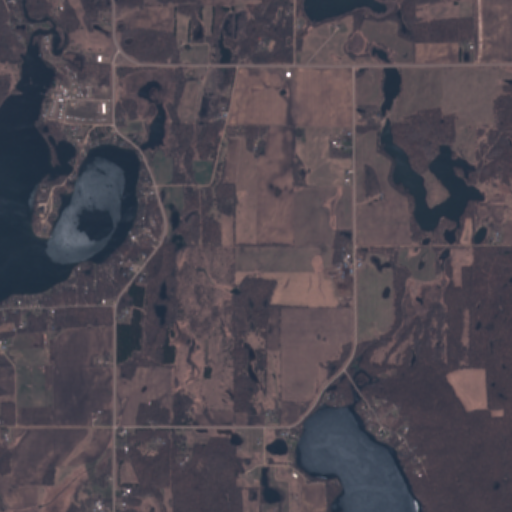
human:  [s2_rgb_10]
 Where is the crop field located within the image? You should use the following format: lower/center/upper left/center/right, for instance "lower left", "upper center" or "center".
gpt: The crop field is located in the lower right of the image.
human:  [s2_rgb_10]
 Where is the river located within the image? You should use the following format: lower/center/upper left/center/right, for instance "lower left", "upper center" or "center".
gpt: The river is located in the left of the image.
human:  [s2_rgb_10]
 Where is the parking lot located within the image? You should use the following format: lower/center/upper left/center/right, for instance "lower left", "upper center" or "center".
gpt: There is no parking lot in the image.